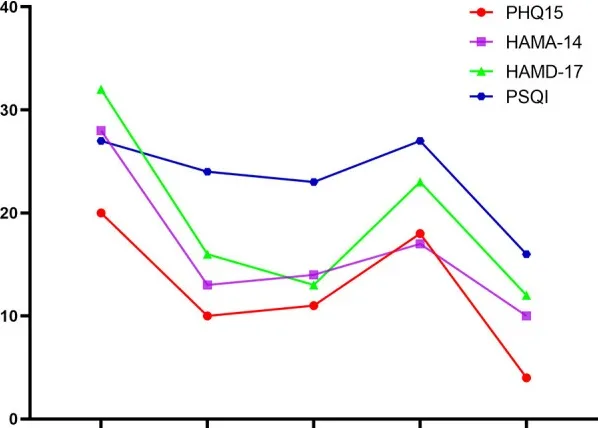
Graph of PHQ15, HAMA-14, HAMD-17, and PSQI scores. PHQ-15, Health Questionnaire-15; HAMD-17, Hamilton Depression Scale-17; HAMA-14, Hamilton Anxiety Scale-14; PSQI, Pittsburgh Sleep Quality Index; WHOQOL-BREF, World Health Organization Quality of Life-Brief; SCL-90, Symptom Check List 90.
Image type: pathology (masson_trichrome)